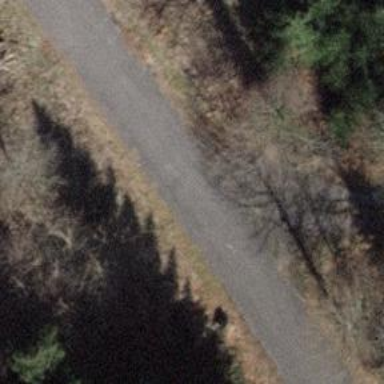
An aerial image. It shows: Unclassified road with asphalt surface.